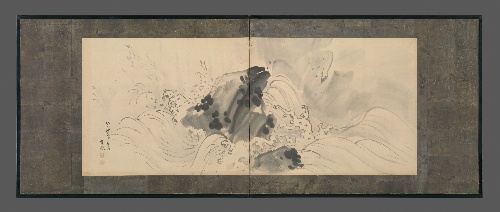
Artist: Maruyama Ōkyo 円山応挙
Artist bio: Japanese, 1733–1795
Date: dated 1773
Object type: Screen
Classification: Paintings
Medium: Two-panel folding screen; ink and color on paper
Culture: Japan
Period: Edo period (1615–1868)
Dimensions: Image: 22 in. × 53 3/8 in. (55.9 × 135.6 cm)
Overall: 29 1/4 in. × 74 in. (74.3 × 188 cm)
Department: Asian Art
Credit line: Seymour Fund, 1957
Accession year: 1957
Repository: Metropolitan Museum of Art, New York, NY
Tags: Waves